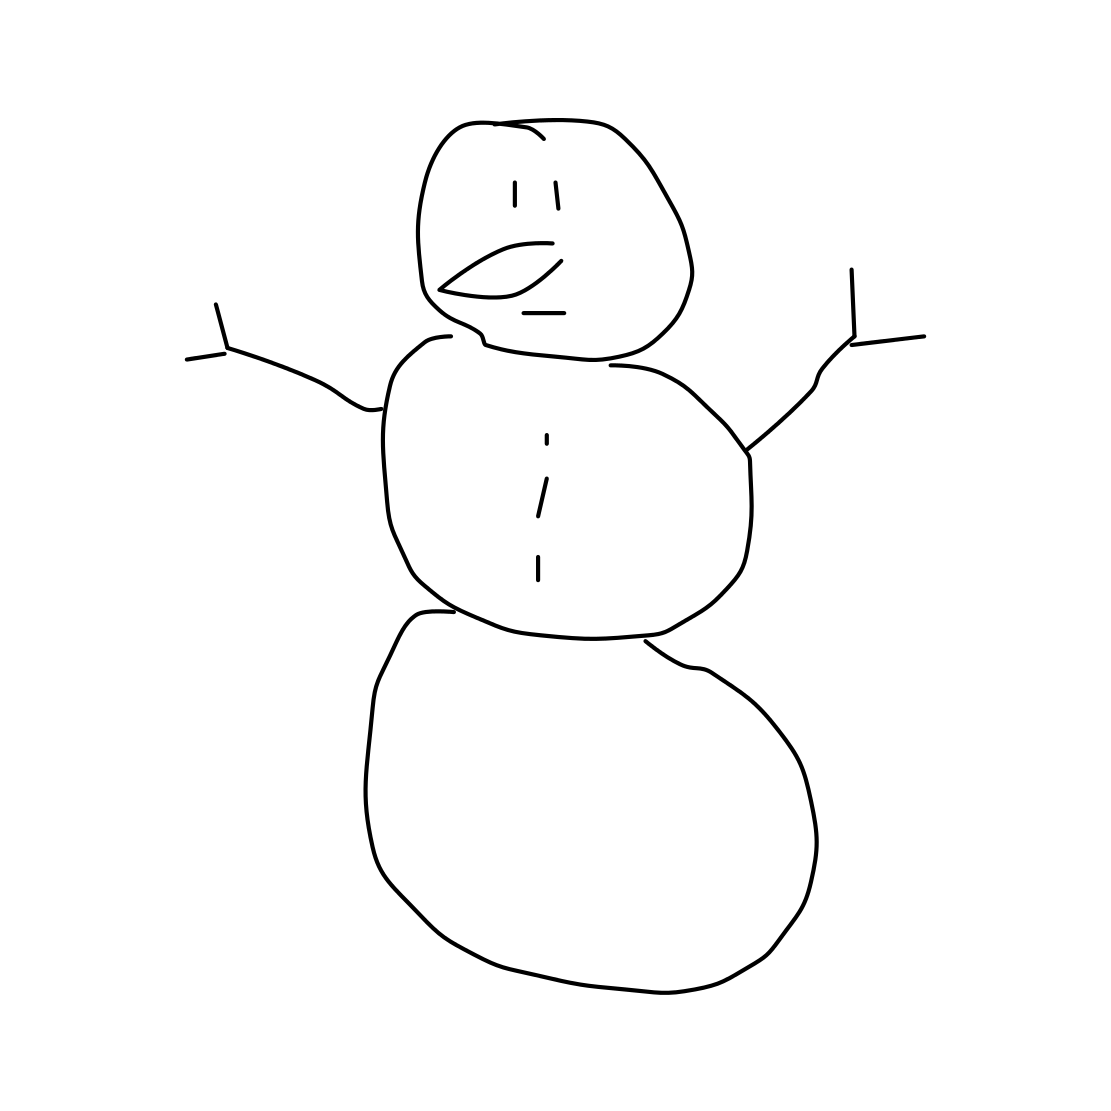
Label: snowman